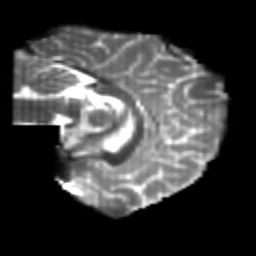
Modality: T2w
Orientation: sagittal
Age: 26
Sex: female
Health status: healthy
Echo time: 0.074 s